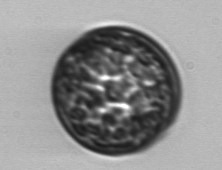
Label: Coscinodiscus